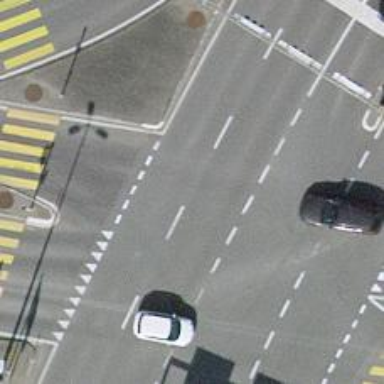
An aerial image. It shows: Road with traffic signals controlling the flow of traffic.